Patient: sex M, age 47
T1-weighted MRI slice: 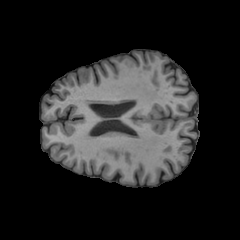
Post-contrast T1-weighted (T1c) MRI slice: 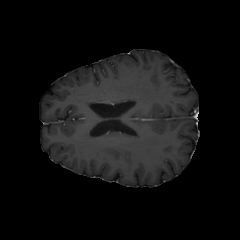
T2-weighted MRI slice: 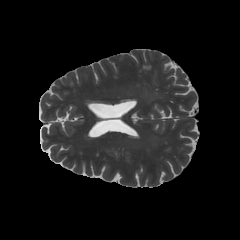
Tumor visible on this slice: no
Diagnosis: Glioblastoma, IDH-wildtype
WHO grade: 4